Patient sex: F
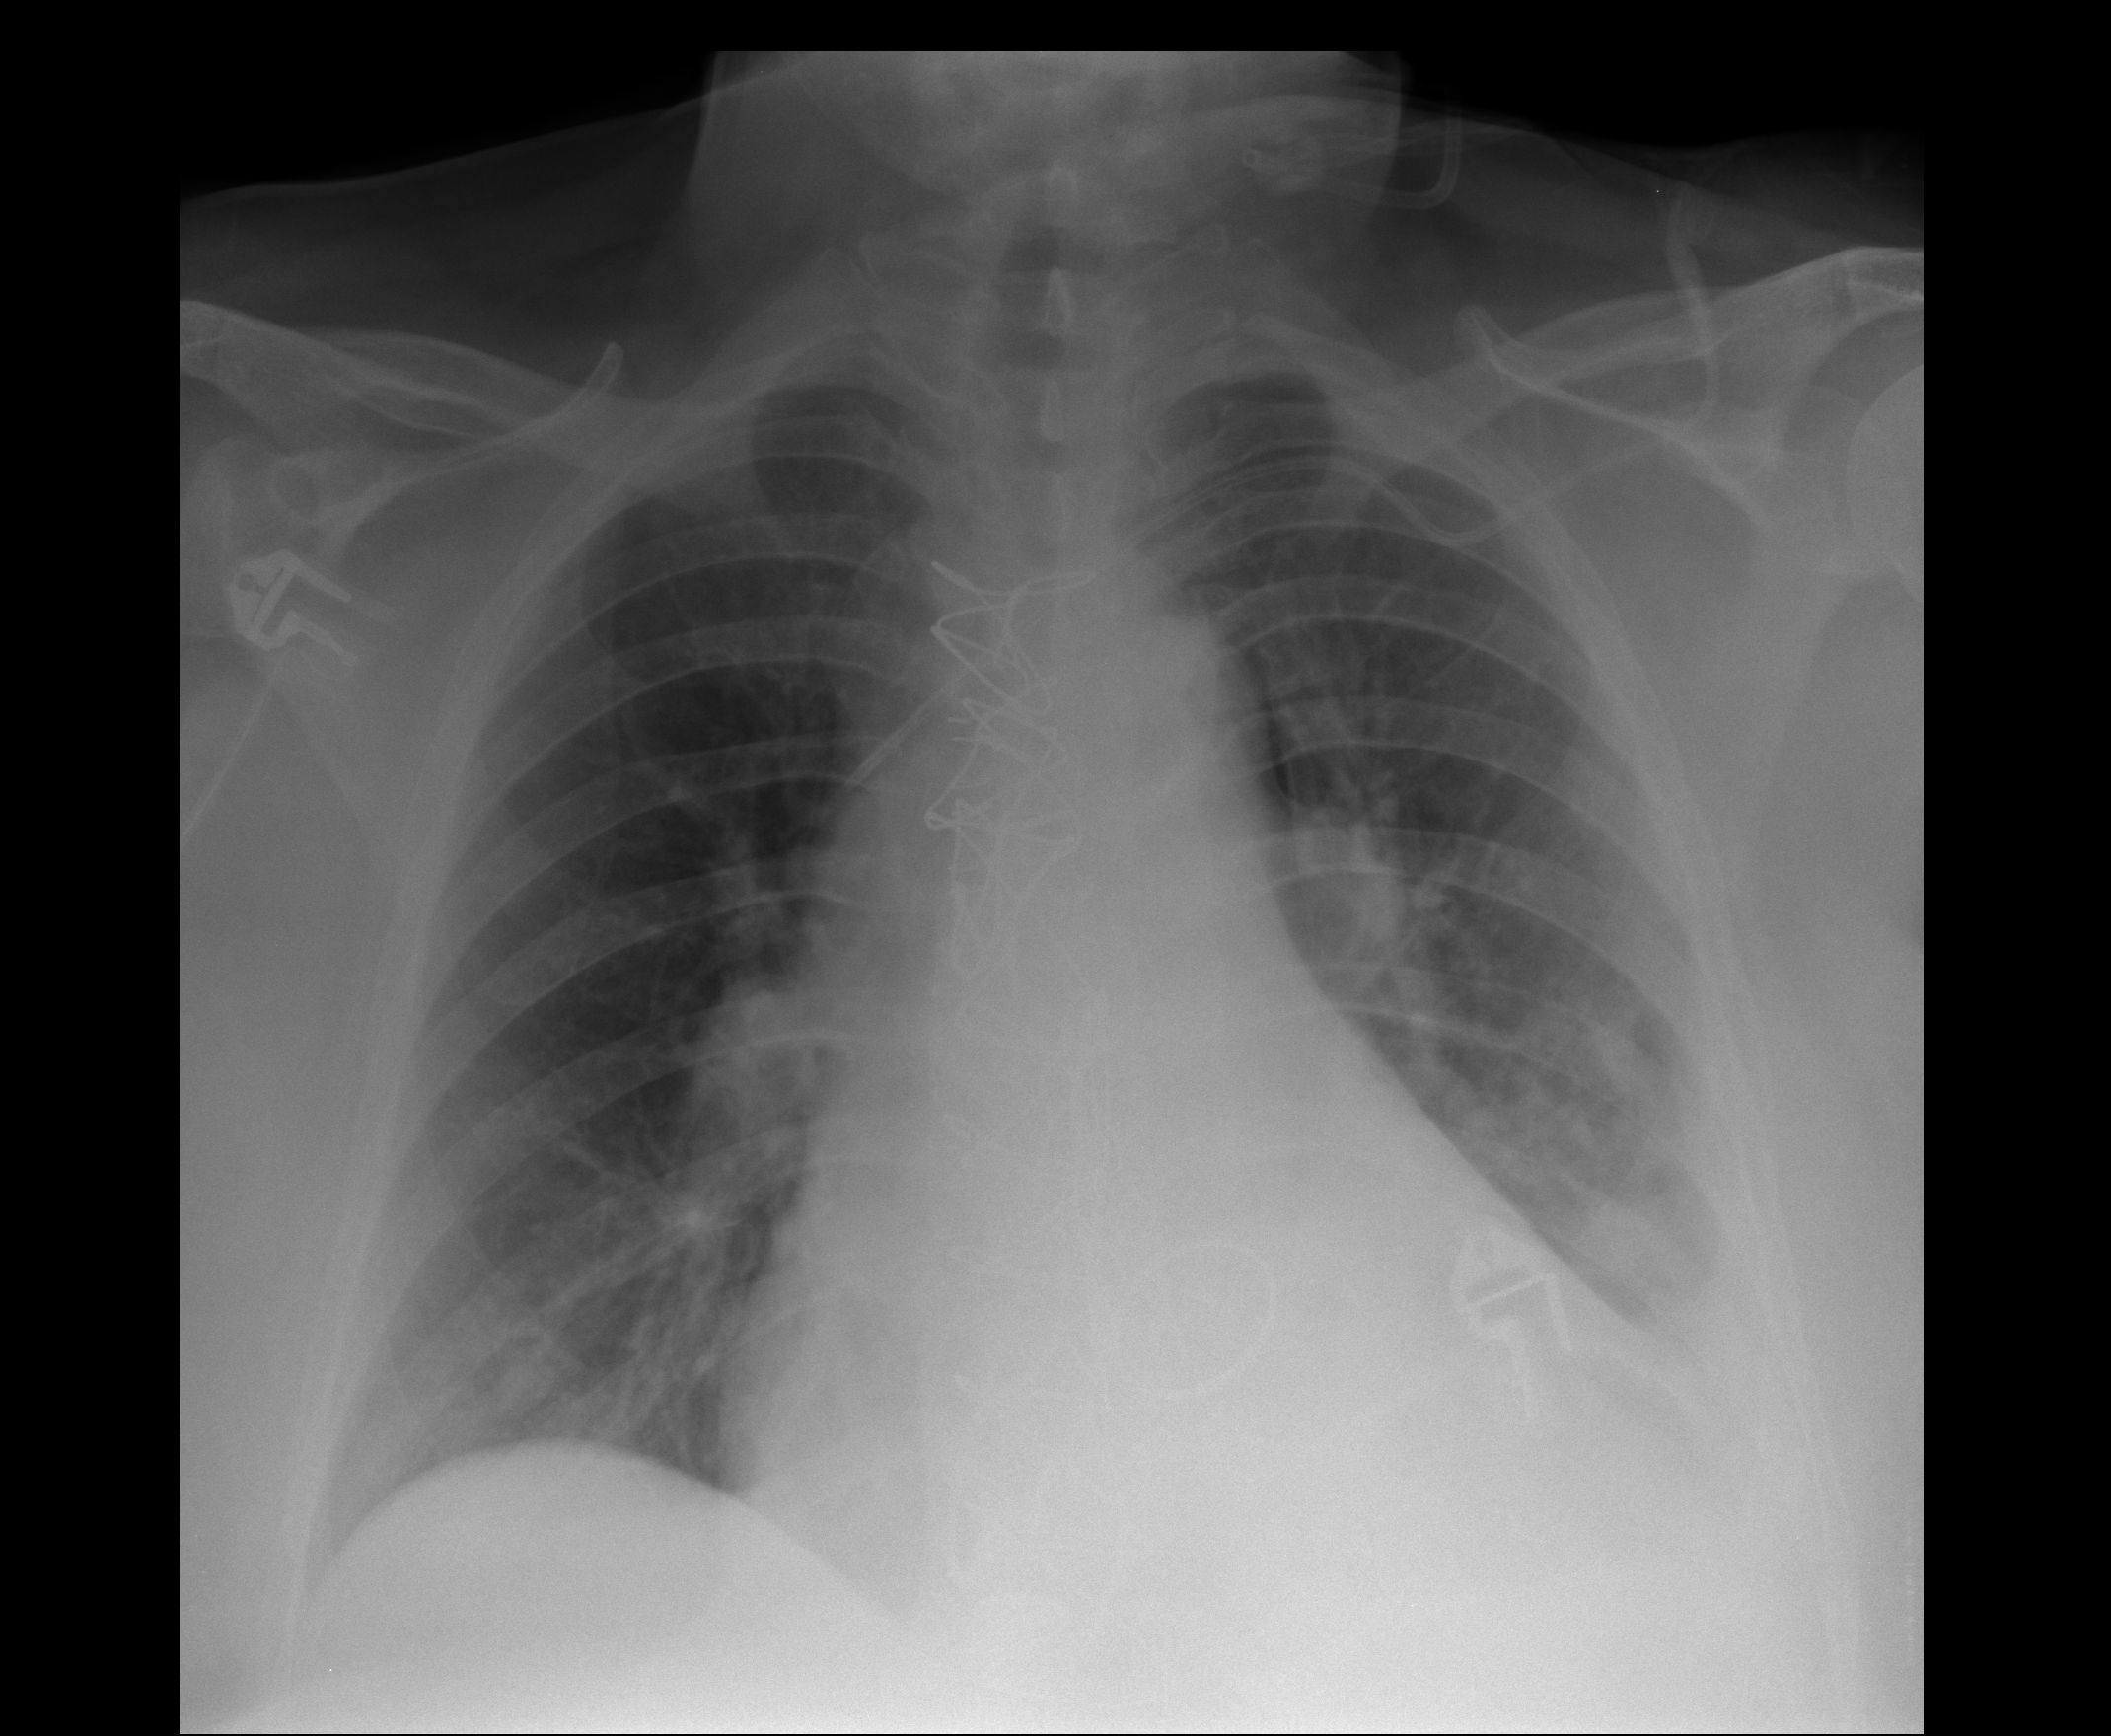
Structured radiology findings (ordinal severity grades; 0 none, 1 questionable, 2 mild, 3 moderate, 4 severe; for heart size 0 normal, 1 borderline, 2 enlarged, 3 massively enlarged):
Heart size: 2
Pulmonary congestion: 2
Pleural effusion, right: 0
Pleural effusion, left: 2
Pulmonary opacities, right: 0
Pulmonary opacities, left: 2
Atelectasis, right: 2
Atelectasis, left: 2